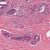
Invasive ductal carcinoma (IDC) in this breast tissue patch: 1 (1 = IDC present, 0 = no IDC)